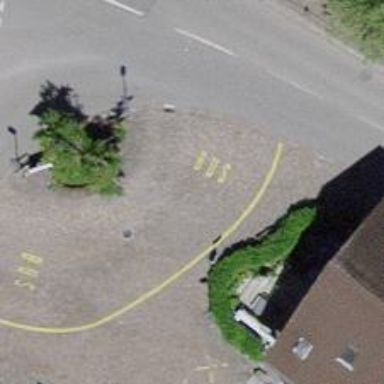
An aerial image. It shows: Public transport stop position.